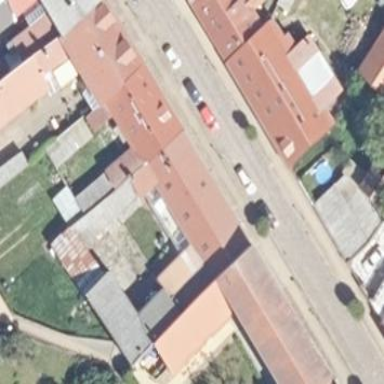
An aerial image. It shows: Residential building.